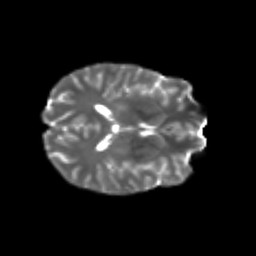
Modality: T2w
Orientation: axial
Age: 24
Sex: female
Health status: healthy
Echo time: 0.074 s